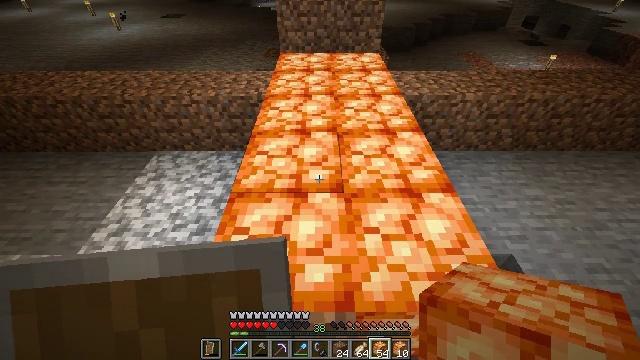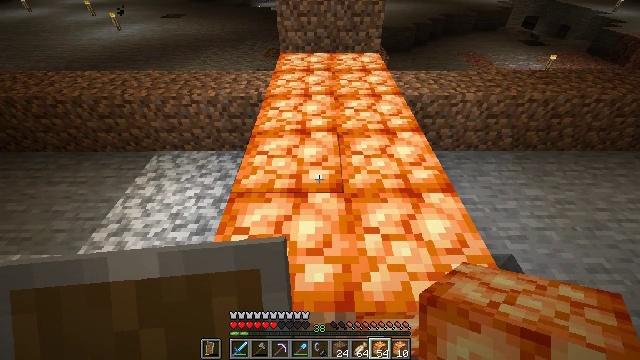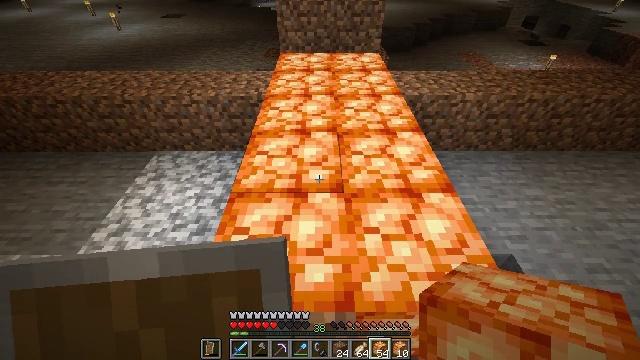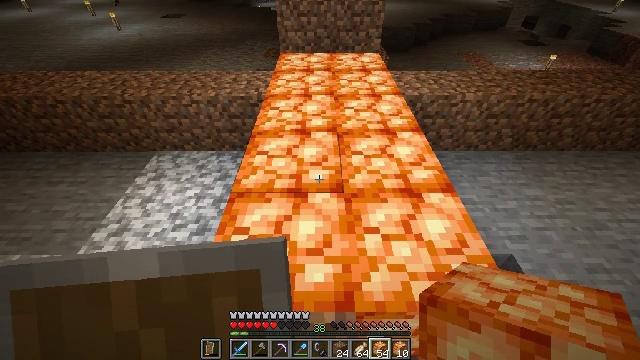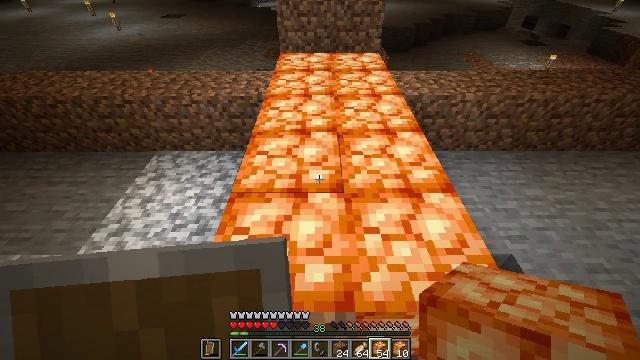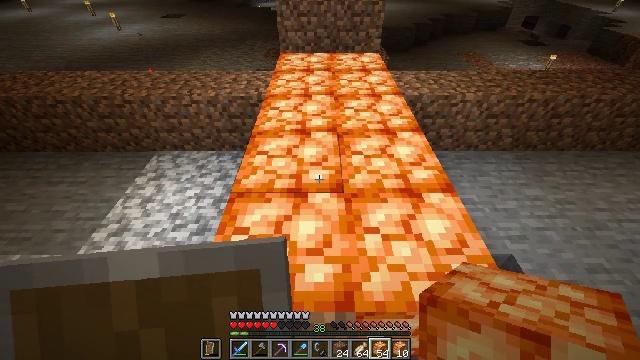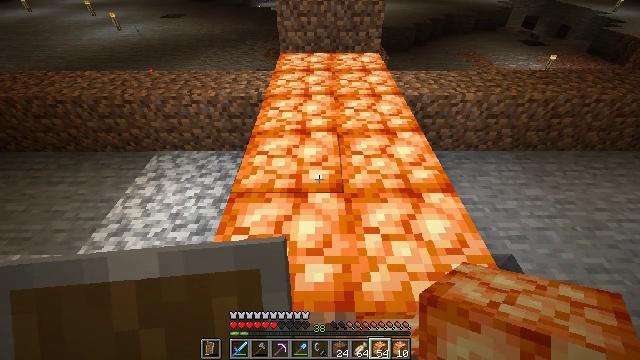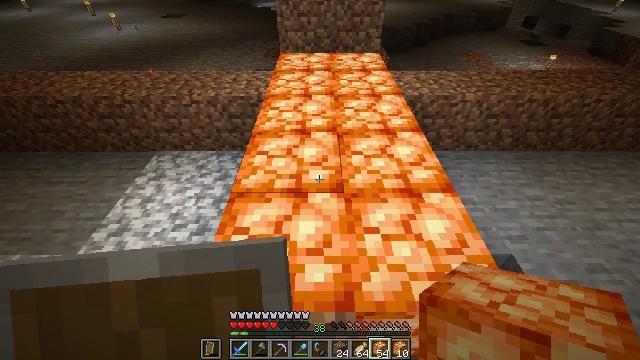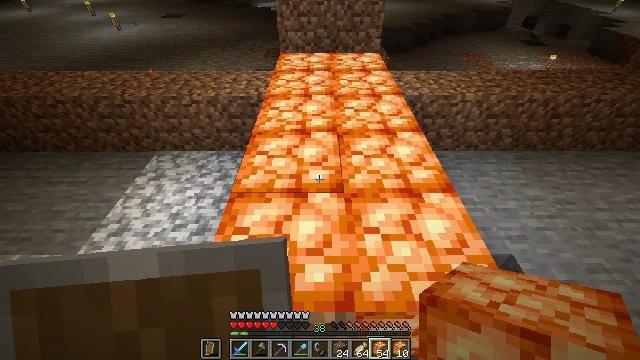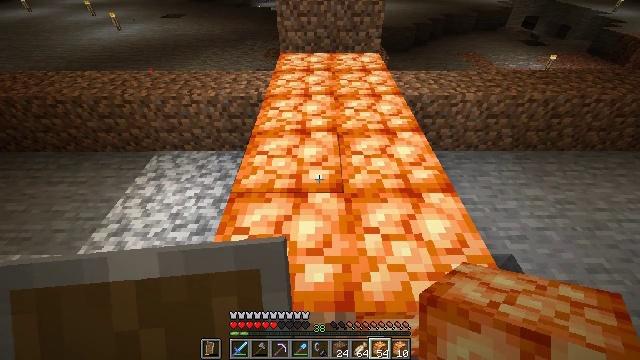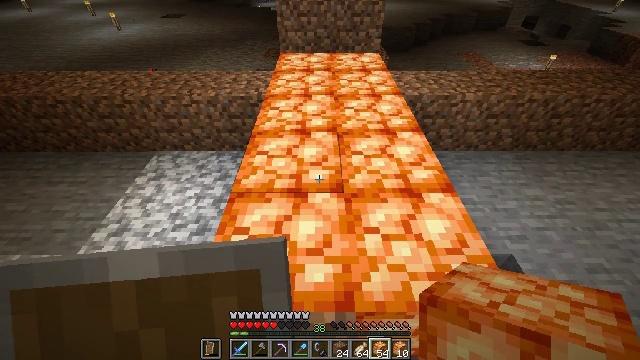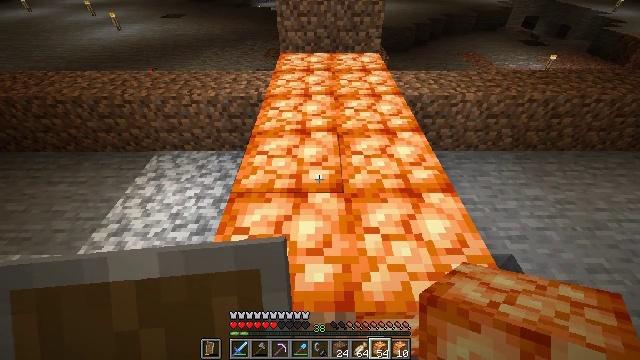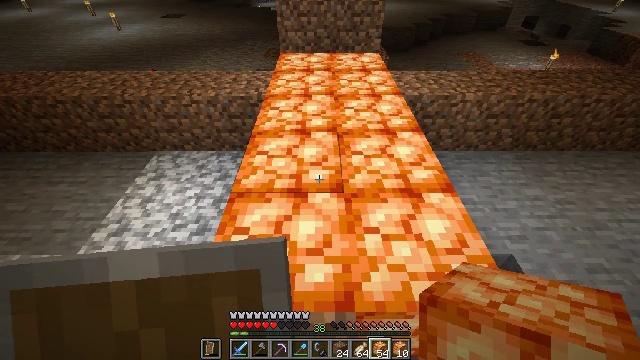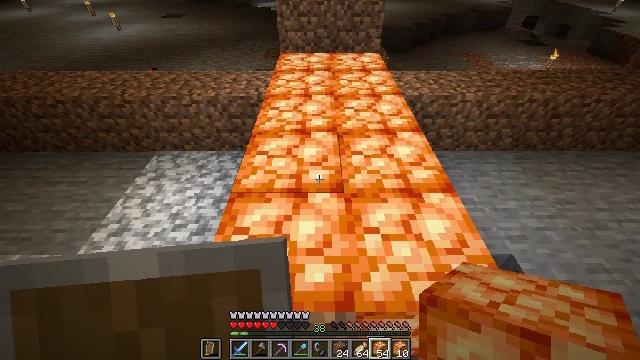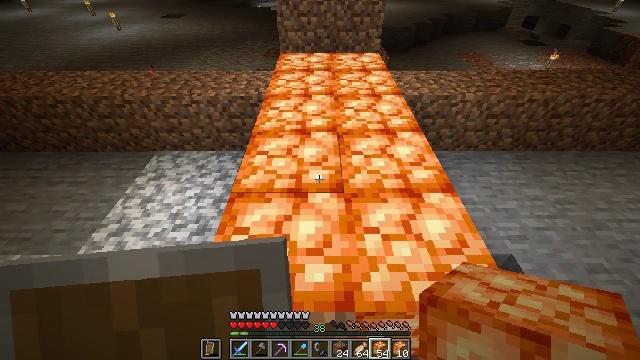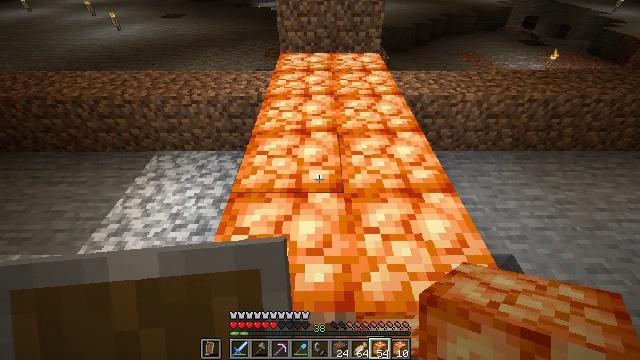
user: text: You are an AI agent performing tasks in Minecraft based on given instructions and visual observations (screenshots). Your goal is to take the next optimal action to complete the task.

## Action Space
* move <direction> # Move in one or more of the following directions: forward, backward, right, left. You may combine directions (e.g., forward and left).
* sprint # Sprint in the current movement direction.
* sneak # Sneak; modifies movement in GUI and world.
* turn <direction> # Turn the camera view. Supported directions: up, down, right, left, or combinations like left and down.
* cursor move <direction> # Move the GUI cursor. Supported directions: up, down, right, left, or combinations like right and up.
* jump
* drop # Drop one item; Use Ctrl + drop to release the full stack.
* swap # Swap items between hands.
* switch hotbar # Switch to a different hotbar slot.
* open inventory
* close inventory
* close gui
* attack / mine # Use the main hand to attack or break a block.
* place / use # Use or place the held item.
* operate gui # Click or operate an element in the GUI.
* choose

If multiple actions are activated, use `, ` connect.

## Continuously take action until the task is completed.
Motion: motion action
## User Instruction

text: Retrieve shroomlight for lighting purposes.
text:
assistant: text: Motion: no_op
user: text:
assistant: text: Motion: no_op
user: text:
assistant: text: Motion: no_op
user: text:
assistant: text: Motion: no_op
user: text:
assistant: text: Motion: no_op
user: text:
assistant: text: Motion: no_op
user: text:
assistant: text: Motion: no_op
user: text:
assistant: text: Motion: no_op
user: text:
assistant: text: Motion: no_op
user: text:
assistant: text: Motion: no_op
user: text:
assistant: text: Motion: no_op
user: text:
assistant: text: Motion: no_op
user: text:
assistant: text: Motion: no_op
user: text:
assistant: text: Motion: no_op
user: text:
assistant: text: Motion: no_op
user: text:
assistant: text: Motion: no_op
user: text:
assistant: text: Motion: no_op
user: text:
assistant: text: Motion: no_op
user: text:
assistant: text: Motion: no_op
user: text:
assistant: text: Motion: no_op
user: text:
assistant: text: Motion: no_op
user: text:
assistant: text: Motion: no_op
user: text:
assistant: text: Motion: no_op
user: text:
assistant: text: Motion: no_op
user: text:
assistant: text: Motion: no_op
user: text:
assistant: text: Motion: no_op
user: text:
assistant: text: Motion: no_op
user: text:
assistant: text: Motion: no_op
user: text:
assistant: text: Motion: no_op
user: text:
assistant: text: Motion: no_op